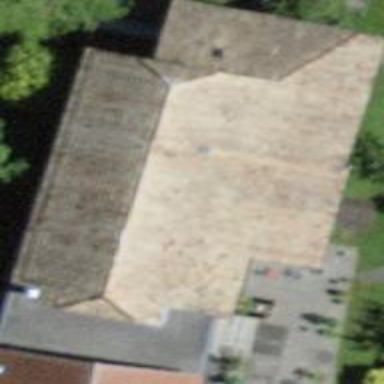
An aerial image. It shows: Barn.